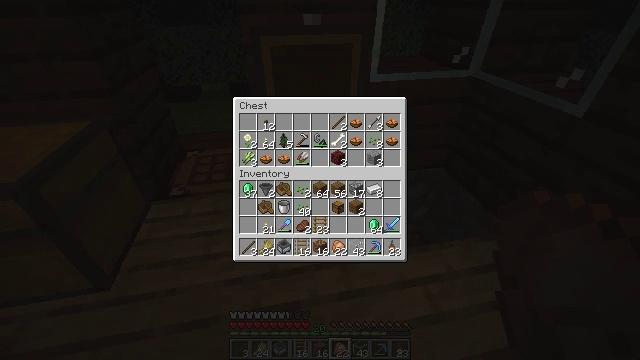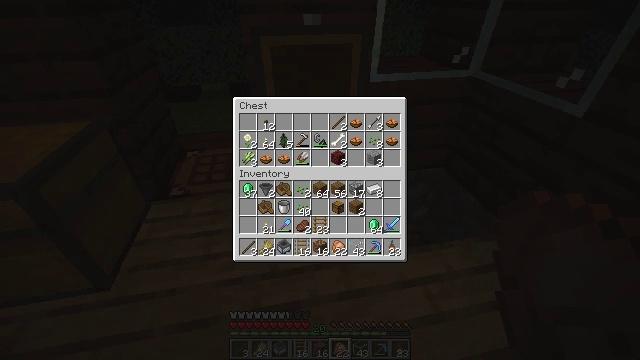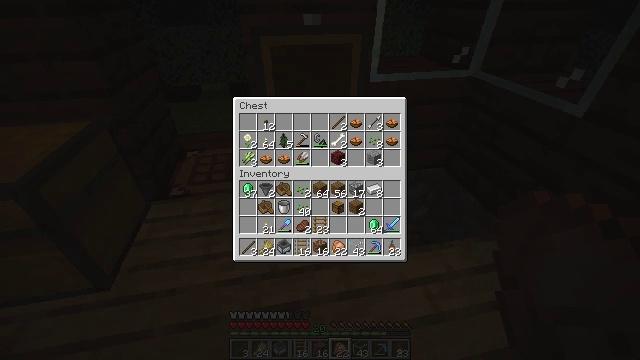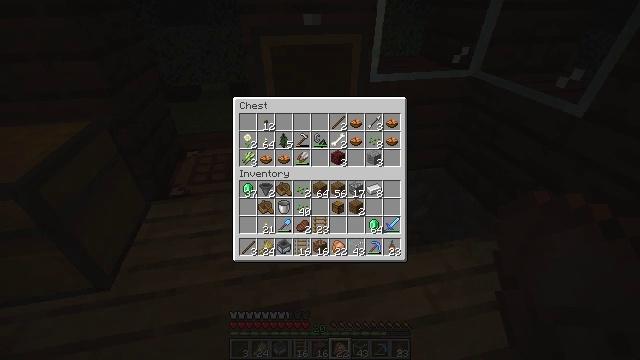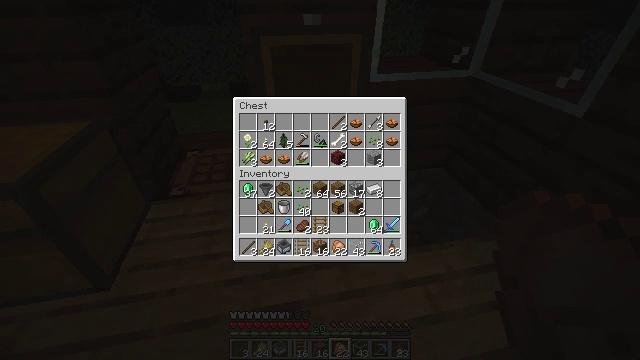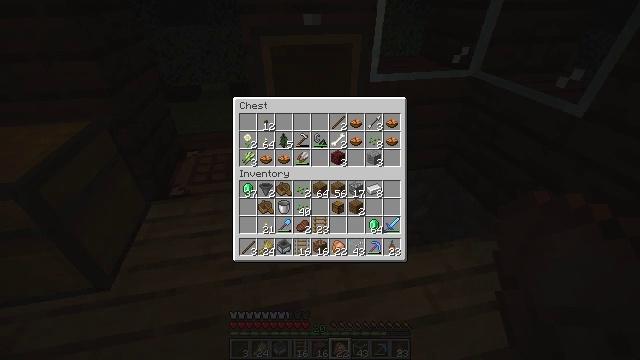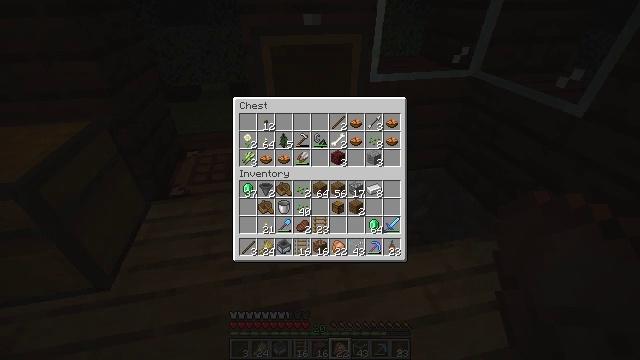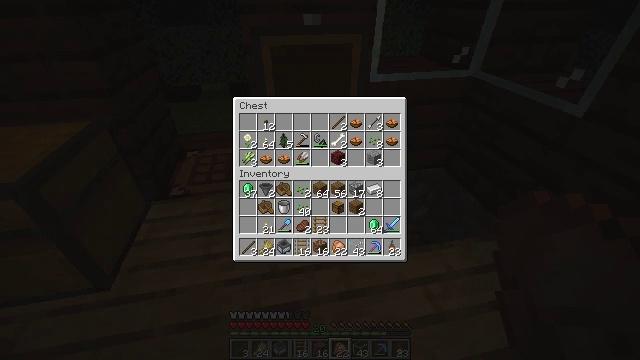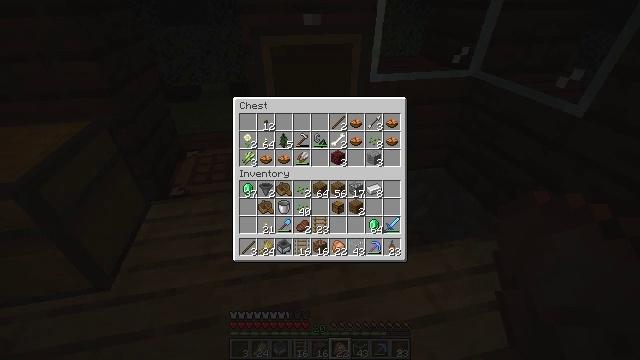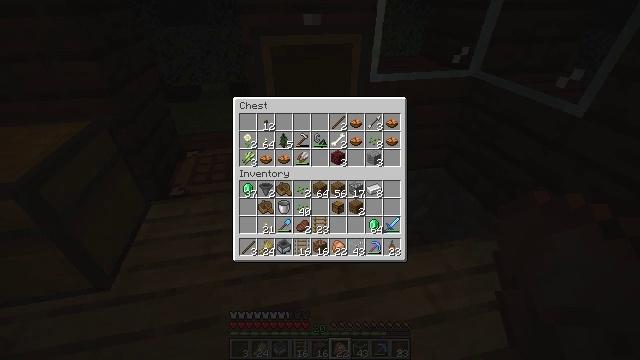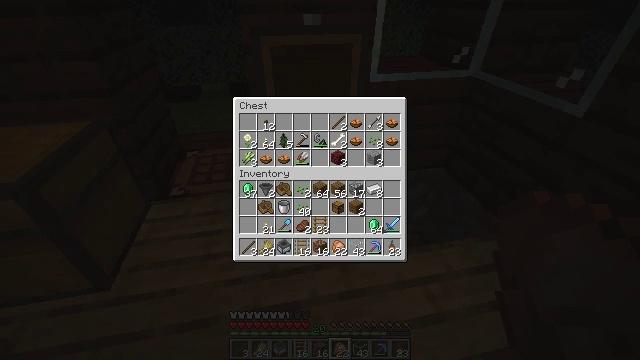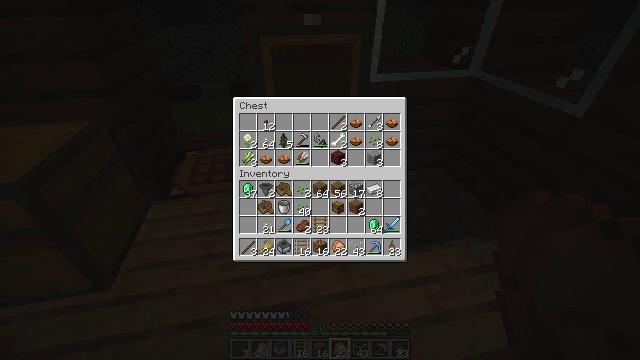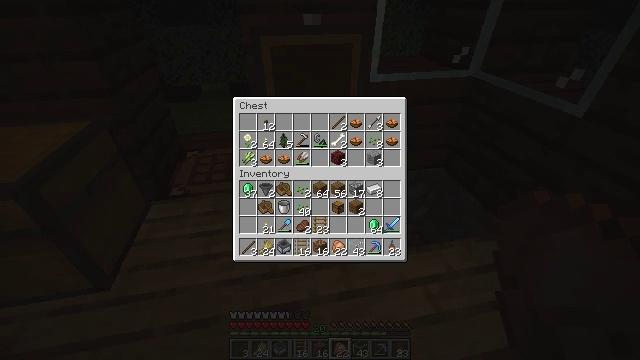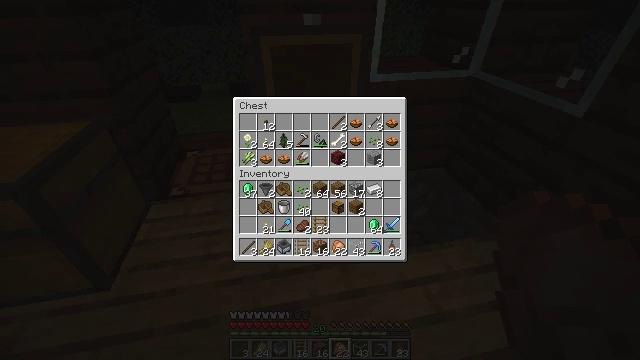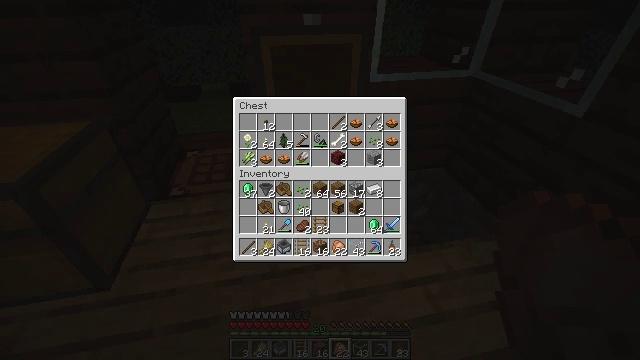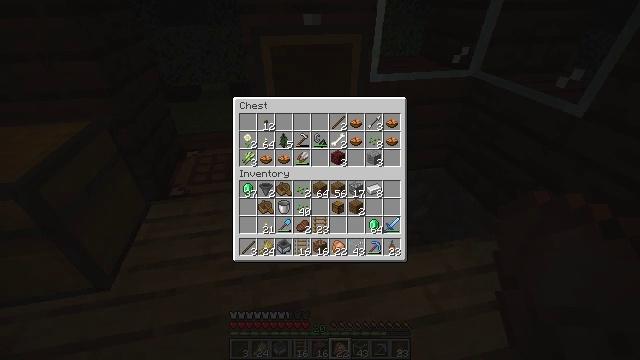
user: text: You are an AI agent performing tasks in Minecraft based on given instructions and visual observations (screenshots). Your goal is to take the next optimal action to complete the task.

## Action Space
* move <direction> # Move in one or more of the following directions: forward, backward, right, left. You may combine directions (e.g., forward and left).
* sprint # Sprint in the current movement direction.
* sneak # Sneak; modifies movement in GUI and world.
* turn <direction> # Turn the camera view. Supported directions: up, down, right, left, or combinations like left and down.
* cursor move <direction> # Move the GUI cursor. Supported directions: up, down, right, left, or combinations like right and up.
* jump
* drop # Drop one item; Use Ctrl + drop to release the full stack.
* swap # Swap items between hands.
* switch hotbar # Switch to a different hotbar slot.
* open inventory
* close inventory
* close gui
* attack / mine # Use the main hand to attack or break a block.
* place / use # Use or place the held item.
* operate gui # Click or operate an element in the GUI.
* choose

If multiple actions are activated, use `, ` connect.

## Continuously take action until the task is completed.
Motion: motion action
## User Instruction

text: Construct an observer at the crafting table.
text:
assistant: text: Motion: no_op
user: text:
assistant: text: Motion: no_op
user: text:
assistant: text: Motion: no_op
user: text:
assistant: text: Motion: no_op
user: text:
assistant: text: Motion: no_op
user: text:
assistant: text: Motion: no_op
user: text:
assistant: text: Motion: no_op
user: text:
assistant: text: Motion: no_op
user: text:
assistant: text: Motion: no_op
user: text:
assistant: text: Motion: no_op
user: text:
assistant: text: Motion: no_op
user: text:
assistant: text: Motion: no_op
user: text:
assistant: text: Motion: no_op
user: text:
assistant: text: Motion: no_op
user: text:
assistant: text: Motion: no_op
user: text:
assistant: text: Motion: no_op
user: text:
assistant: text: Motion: no_op
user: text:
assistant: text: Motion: no_op
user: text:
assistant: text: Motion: no_op
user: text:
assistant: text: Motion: no_op
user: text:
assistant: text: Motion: no_op
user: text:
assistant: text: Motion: no_op
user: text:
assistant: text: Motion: no_op
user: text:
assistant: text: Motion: no_op
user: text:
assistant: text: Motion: no_op
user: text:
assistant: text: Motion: no_op
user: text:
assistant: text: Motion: no_op
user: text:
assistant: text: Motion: no_op
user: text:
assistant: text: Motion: no_op
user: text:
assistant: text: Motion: no_op